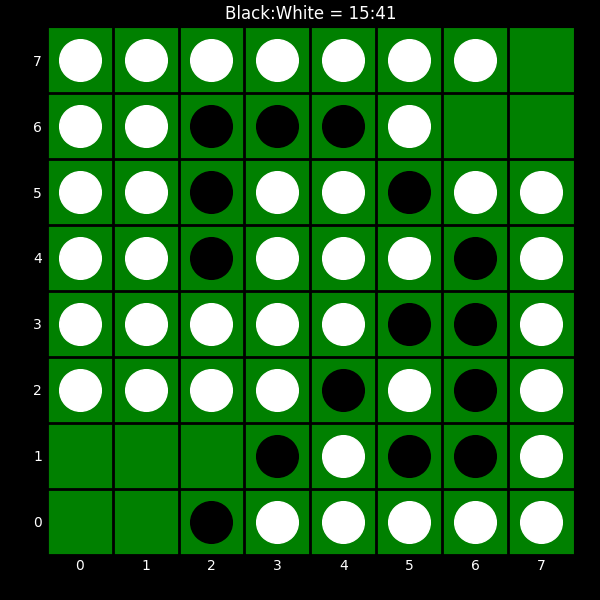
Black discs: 15
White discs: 41